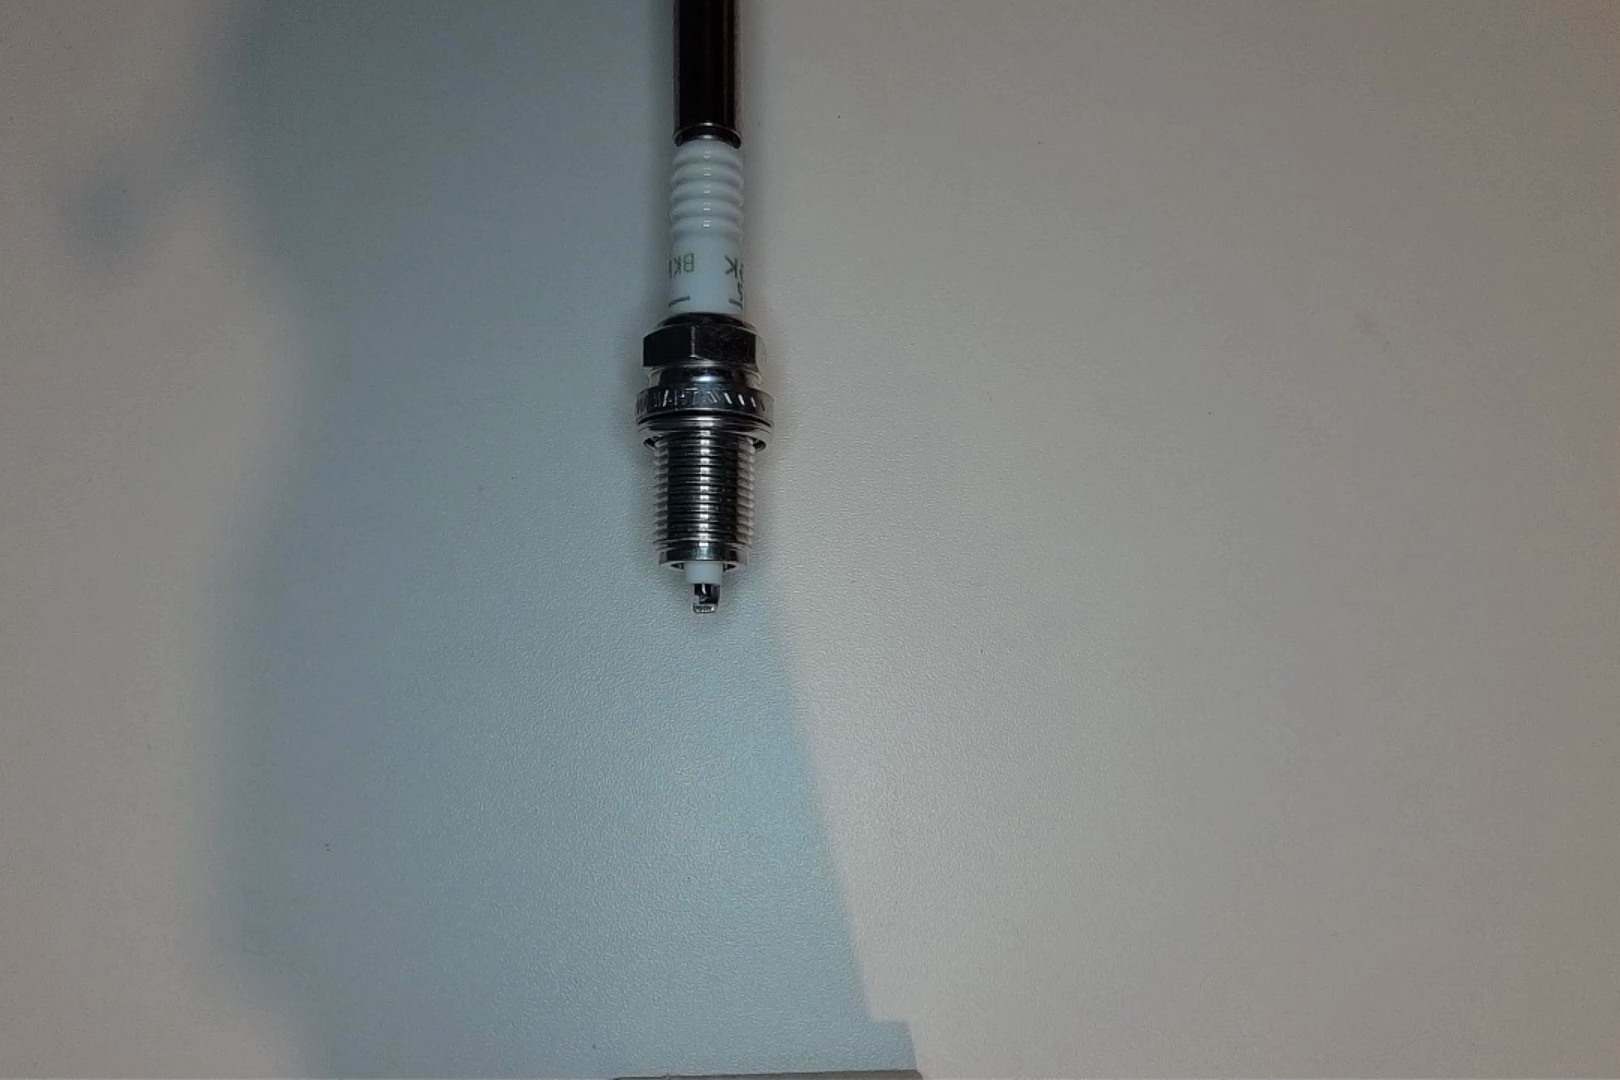
Label: normal